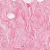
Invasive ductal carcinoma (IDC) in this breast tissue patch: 0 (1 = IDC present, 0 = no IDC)